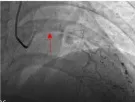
Clinical data and genetic analysis of the family. (C) Sanger sequencing of RECQL5 confirmed the novel mutation (NM_004259: c.1247T>C/p. I416T) in the proband and her affected sister. The arrows indicate the mutation site.
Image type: radiology (x_ray)